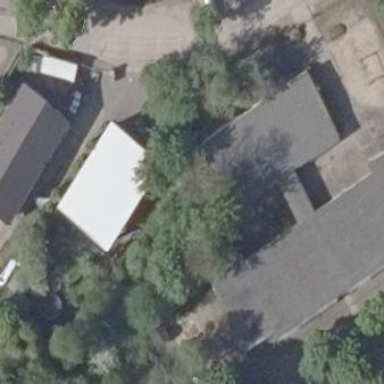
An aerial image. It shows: Kindergarten building.